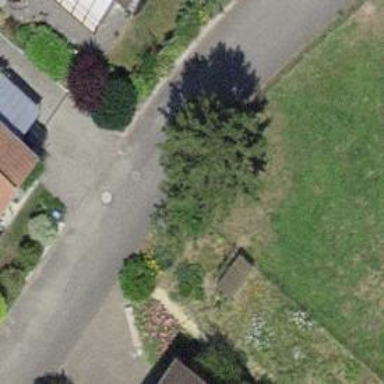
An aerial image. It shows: Picea tree with needle-leaved semi-evergreen foliage.